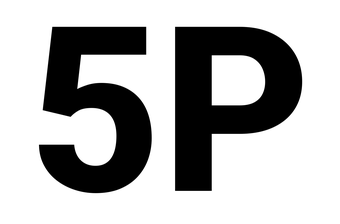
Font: Roboto_ExtraBold